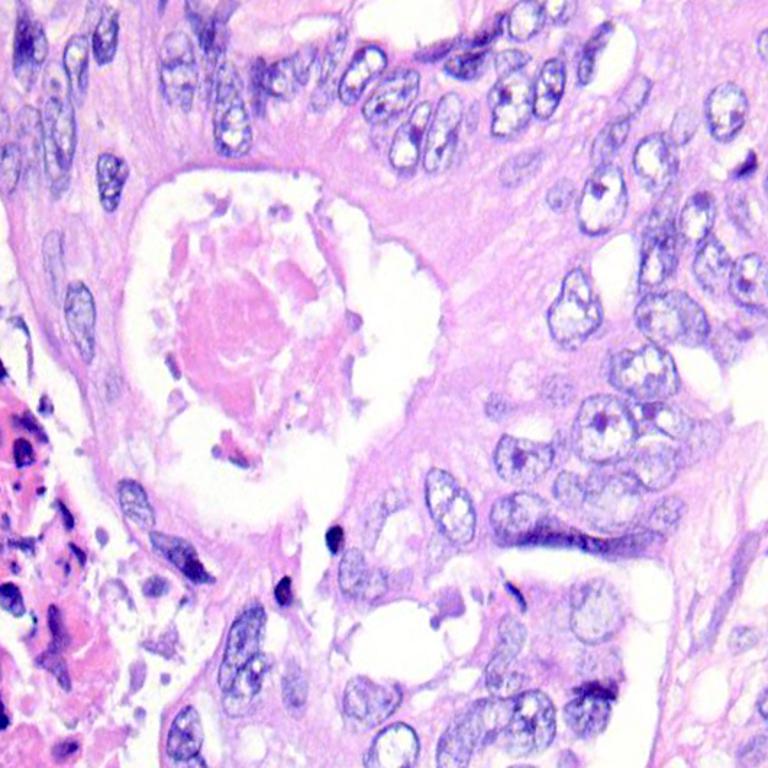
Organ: colon
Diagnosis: adenocarcinomas